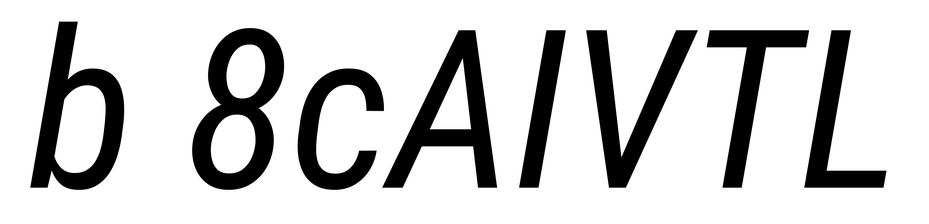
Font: Roboto-Italic_Condensed_Italic